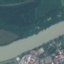
Label: River